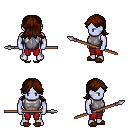
a pixel art fantasy rpg character, male body template, dark elf, purple skin, steel chest armor, red pants, brown loose hair, brown slippers, spear, four views (front, back, left, right), 2x2 character sprite sheet, small pixel art, hard edges, no anti-aliasing